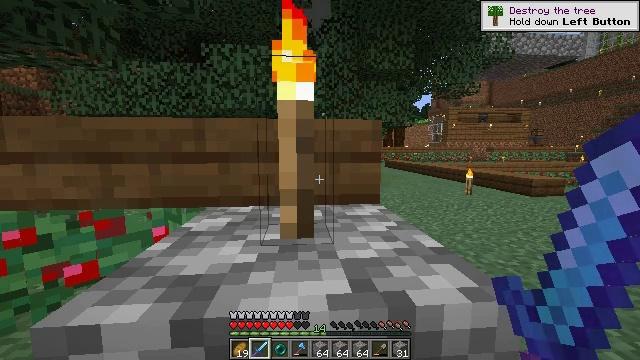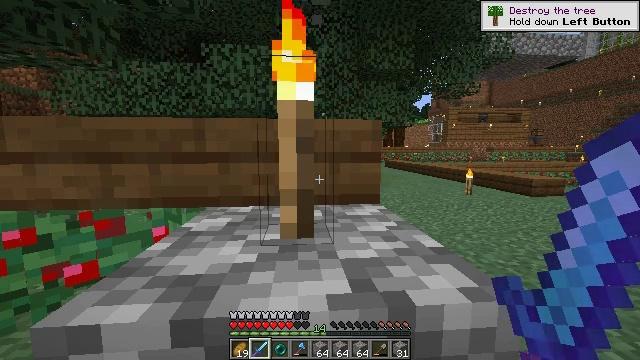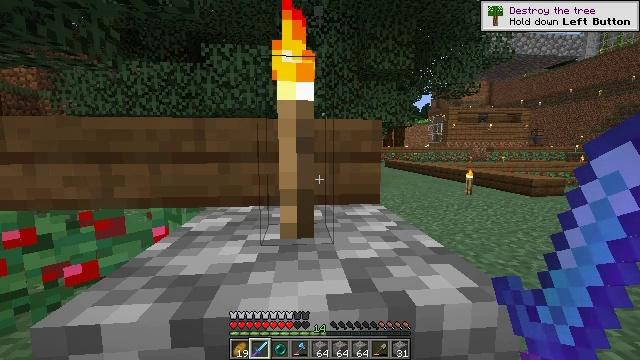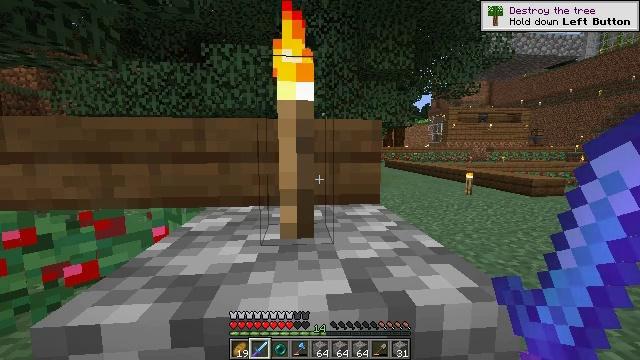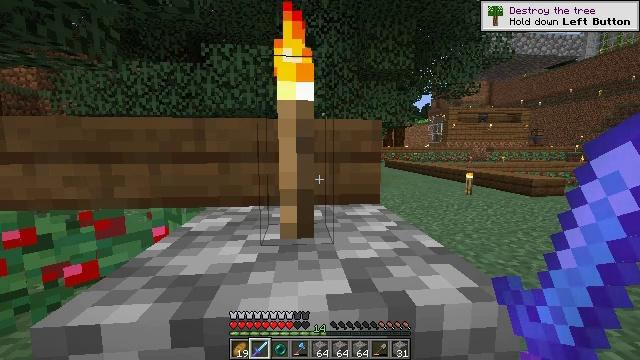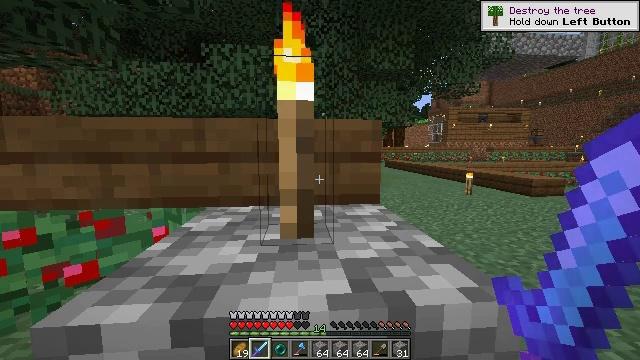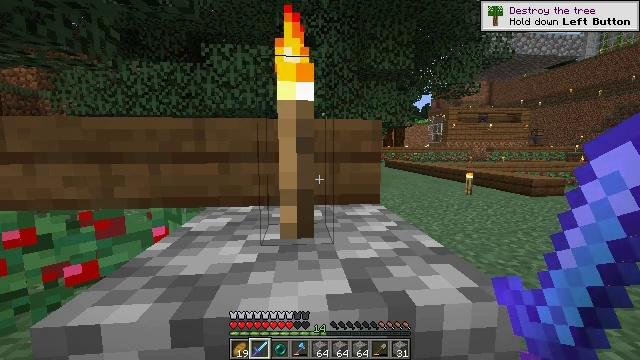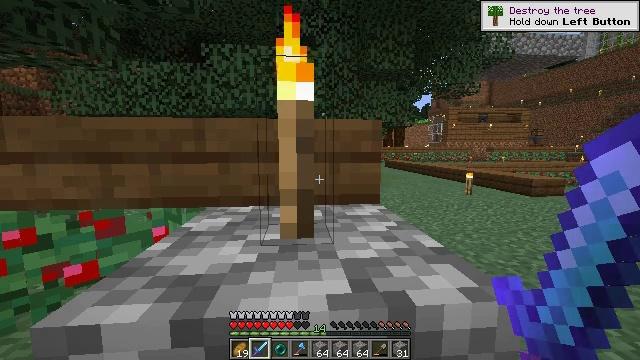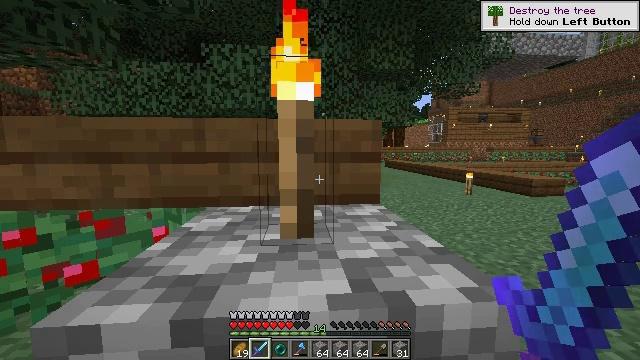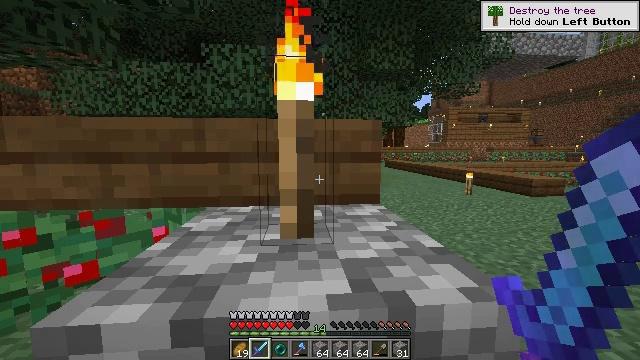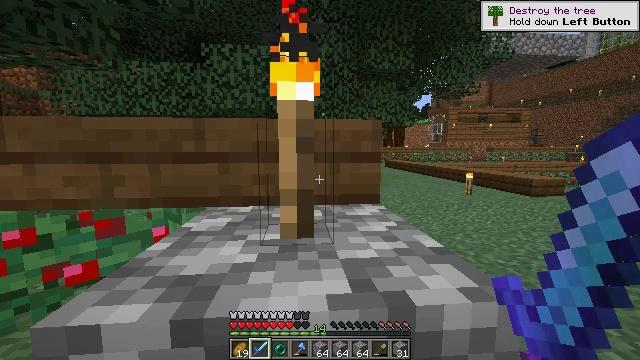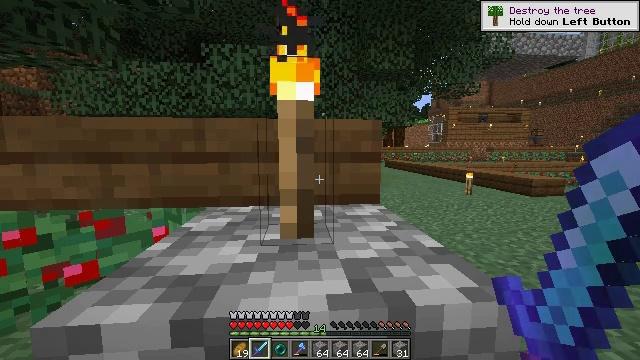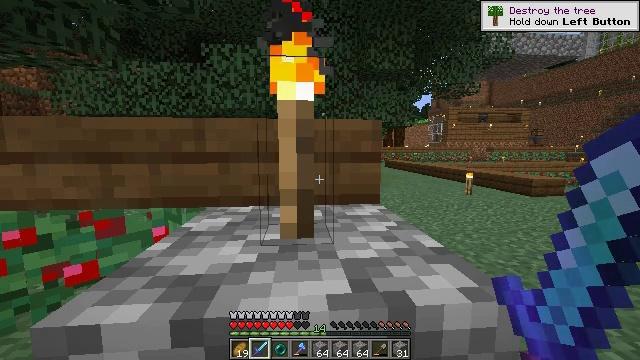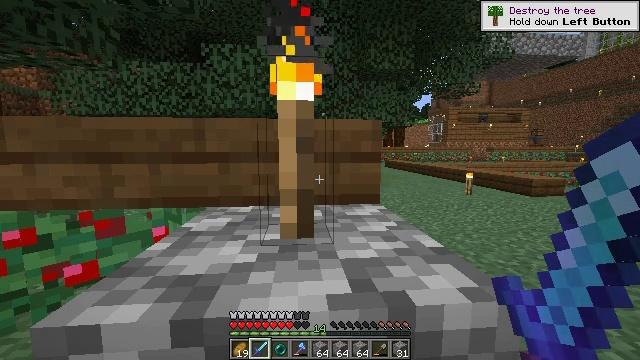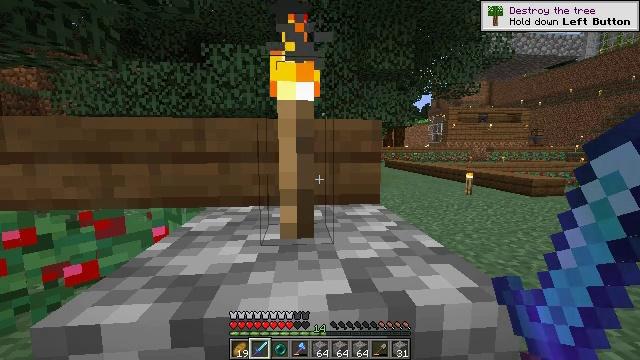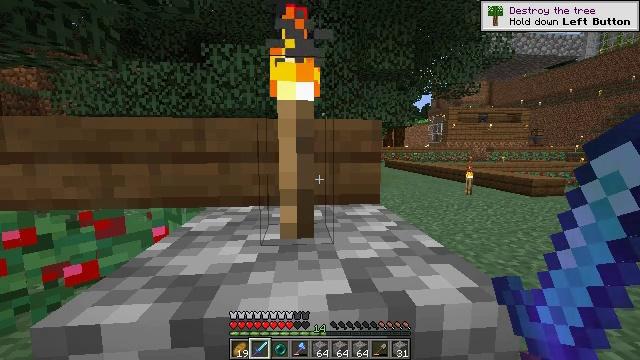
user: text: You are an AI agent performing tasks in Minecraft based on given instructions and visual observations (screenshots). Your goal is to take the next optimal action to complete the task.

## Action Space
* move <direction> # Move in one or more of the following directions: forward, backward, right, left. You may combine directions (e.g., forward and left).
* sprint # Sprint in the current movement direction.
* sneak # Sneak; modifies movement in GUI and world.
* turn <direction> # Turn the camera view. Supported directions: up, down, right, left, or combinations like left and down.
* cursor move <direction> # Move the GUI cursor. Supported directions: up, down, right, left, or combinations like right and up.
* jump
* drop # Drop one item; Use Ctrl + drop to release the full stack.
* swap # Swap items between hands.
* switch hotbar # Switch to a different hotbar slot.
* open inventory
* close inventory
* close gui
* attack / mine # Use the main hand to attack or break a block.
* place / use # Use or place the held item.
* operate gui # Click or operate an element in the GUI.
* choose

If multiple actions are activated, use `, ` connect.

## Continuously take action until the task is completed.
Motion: motion action
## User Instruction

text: Remove the torch from its spot.
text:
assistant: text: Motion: no_op
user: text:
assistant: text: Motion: no_op
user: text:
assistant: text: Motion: no_op
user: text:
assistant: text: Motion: no_op
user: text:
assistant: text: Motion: no_op
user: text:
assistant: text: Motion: no_op
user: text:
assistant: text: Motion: no_op
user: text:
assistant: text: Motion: no_op
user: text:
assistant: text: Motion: no_op
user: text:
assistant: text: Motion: no_op
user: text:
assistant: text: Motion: no_op
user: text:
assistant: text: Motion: no_op
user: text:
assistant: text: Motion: no_op
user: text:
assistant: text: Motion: no_op
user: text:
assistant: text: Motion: no_op
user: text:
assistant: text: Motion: no_op
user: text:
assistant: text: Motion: no_op
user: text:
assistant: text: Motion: no_op
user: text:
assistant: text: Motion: no_op
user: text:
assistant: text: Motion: no_op
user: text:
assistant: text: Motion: no_op
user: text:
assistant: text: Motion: no_op
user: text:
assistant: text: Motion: no_op
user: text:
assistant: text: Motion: no_op
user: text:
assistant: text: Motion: no_op
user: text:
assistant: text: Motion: no_op
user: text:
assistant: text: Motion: no_op
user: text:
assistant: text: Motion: no_op
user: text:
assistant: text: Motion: no_op
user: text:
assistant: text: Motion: no_op